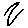
Label: zigzag